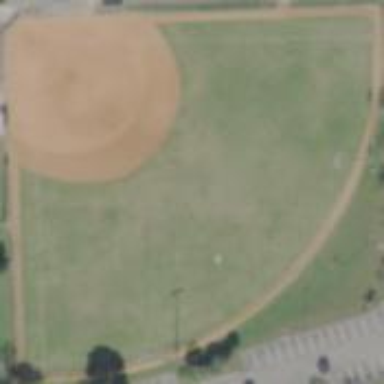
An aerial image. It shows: Baseball pitch for leisure land.